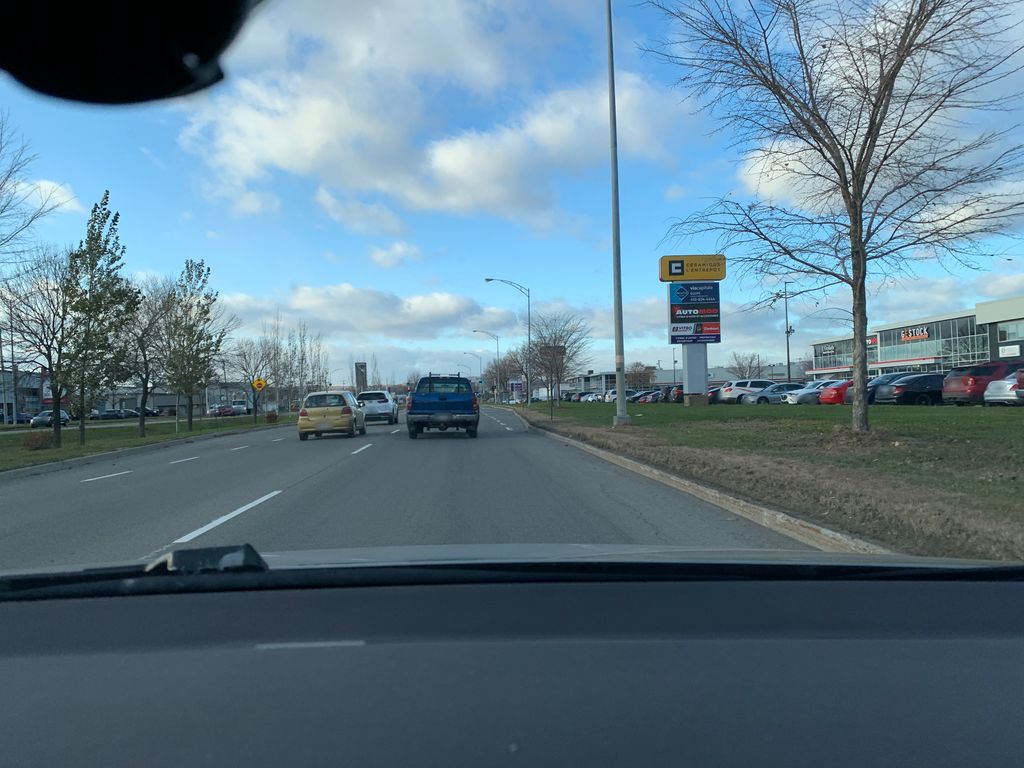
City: quebec_city